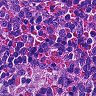
Metastatic tissue present: no